Current action and preconditions to check: trajectory_clear

Your task: For each precondition in the list above, predict whether it will hold at this action.

Consider the current scene as observed from the mobile robot's camera, and analyze the predicted future states of all dynamic agents (e.g., people, animals, vehicles, or any moving entities) within the NEXT SECOND.

IMPORTANT: Only answer "very likely" if you are absolutely certain—based on strong, clear evidence—that a dynamic agent will violate the precondition in the predicted future state. Do NOT answer "very likely" for unlikely, ambiguous, or low-probability risks.

Ask yourself for each precondition: Is there a high probability, with clear and convincing evidence, that the predicted future states of any dynamic agent will interfere with the predicted future state of the currently executing action within the NEXT SECOND, causing that precondition to fail?

Assess the risk level based on these predictions. Use "likely" or "very likely" if motions create a clear risk of interference.

Use "neutral" or "improbable" if agents are nearby but their predicted paths are clearly diverging or non-conflicting.

Failure Risk Categories: "very improbable", "improbable", "neutral", "likely", "very likely"

Answer Format: Output ONLY the probability_of_failure value from these categories: "very improbable", "improbable", "neutral", "likely", "very likely"

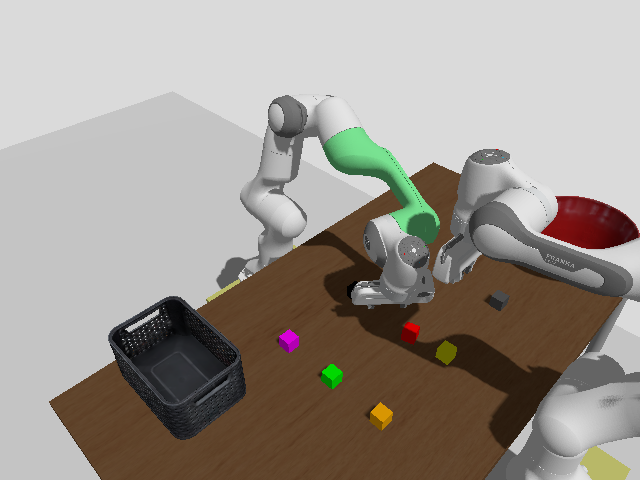

Answer: neutral